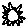
Label: sun